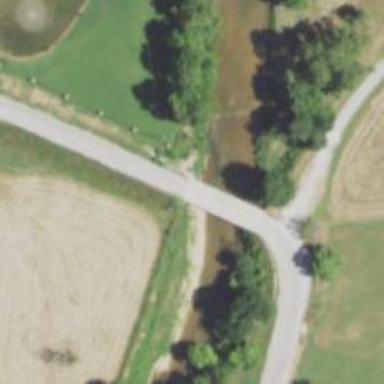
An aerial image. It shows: Residential road passing over beam bridge.